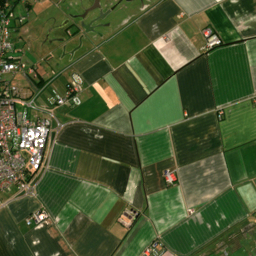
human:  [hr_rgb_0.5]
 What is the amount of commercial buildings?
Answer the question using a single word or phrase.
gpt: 31

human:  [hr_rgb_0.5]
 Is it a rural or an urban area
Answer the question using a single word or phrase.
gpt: urban

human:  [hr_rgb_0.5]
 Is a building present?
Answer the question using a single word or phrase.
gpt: yes

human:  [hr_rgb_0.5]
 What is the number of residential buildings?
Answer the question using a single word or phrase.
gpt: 641

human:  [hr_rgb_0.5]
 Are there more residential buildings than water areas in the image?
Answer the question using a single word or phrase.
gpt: yes

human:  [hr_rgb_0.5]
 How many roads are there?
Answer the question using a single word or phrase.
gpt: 206

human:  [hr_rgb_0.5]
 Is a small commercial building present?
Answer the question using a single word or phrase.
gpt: yes

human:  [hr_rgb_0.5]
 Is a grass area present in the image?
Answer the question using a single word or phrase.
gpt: yes

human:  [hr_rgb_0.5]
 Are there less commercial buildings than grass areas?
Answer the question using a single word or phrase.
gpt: yes

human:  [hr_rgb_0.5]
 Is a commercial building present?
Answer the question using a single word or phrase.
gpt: yes

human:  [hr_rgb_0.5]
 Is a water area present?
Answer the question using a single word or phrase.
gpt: yes

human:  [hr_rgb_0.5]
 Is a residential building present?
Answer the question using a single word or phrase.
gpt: yes

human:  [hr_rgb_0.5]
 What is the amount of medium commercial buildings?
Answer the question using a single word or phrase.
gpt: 3

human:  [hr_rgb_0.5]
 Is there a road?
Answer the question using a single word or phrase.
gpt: yes

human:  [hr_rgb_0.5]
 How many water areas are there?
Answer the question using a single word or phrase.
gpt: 31

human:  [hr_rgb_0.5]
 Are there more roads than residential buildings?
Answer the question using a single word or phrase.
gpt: no

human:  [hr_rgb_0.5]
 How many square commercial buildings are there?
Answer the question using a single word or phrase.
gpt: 0

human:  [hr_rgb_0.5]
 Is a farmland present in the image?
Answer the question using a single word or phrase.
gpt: yes

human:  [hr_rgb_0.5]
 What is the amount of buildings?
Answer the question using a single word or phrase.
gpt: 677

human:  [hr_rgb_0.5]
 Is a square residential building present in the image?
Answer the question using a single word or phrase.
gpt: no

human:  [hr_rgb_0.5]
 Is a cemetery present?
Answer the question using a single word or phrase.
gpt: yes

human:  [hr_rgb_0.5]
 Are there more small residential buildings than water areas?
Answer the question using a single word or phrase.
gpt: yes

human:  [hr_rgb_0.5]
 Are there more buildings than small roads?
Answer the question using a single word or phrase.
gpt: yes

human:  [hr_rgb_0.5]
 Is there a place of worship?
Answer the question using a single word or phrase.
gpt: yes

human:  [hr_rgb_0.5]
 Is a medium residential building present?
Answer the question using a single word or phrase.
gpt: yes

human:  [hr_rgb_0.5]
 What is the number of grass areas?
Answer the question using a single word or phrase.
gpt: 129

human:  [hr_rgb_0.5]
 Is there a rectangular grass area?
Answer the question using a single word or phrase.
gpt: yes

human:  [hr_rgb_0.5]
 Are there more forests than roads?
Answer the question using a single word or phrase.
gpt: no

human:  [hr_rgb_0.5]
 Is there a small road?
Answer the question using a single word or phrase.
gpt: yes

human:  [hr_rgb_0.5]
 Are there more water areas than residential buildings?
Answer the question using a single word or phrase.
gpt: no

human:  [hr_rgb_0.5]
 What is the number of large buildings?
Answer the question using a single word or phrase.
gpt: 0

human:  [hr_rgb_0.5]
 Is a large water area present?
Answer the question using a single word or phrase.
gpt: yes

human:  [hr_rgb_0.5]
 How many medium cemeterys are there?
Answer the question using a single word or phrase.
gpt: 2

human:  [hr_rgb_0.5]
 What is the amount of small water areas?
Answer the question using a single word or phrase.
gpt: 23

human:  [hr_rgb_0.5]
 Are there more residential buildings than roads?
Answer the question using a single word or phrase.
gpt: yes

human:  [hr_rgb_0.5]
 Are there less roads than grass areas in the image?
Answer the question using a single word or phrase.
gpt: no

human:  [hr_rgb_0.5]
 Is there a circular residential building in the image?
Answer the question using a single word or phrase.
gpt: no

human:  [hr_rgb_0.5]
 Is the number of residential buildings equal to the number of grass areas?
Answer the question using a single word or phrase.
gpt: no

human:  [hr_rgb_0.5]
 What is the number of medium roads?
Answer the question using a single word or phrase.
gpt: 0

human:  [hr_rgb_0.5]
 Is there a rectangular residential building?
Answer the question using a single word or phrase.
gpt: yes

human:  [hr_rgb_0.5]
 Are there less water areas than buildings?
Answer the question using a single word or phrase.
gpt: yes

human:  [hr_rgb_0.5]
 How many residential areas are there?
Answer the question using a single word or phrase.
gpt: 2

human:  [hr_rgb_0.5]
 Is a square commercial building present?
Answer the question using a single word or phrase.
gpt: no

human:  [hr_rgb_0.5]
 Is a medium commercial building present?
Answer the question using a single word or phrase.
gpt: yes

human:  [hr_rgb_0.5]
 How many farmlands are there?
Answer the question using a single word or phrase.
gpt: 53

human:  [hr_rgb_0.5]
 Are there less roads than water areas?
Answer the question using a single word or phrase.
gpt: no

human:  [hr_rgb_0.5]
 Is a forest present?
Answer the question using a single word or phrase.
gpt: yes

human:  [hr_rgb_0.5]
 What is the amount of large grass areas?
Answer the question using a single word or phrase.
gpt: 69

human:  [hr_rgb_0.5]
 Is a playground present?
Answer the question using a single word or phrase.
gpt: yes

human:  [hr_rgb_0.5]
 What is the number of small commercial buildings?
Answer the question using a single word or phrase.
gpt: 28

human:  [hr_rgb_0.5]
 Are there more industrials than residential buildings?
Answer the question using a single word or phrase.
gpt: no

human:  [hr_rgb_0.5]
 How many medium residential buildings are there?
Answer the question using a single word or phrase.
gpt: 8

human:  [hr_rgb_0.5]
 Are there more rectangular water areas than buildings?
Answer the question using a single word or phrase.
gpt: no

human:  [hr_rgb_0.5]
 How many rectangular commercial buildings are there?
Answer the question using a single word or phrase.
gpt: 19

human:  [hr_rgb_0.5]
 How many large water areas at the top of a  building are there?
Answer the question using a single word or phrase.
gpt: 5

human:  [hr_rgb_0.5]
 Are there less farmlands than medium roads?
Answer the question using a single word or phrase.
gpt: yes

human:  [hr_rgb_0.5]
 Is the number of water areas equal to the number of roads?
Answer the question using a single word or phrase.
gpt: no

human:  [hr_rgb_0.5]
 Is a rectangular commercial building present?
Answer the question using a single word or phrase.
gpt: yes

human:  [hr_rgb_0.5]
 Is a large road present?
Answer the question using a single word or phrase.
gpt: no

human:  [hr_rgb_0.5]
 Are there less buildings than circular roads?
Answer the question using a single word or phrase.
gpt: no

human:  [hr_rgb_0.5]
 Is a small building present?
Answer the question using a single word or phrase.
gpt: yes

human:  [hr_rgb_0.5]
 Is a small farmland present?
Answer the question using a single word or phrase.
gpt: yes

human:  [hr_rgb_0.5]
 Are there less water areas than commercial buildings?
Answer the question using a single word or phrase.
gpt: no

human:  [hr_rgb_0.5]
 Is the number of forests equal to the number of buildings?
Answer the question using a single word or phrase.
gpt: no